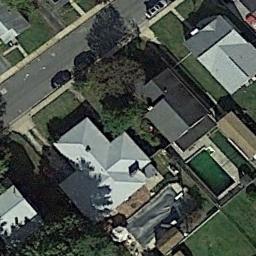
Label: residential